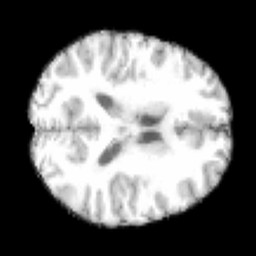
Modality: T1w
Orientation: axial